Question: I have a button with position: absolute that is displayed perfectly centered between two sections in latest Chrome and Firefox. However, in Internet Explorer 11 the button is moved to the left of the page and only displays half, which destroys the layout.
You can find a <URL>.

'''
.button {
z-index: 150;
position: absolute;
margin: 110px 0 0 -125px;
height: 54px;
width: 250px;
letter-spacing: 3px;
text-transform: uppercase;
}
'''
In order to simply hide the button in Internet Explorer, I used the following conditional comment:
'''
<!--[if IE]>
<style>#slogan .button {display: none;}</style>
<![endif]-->
'''
Unfortunately, this only works in older versions of IE. <URL>
Is there a work around?
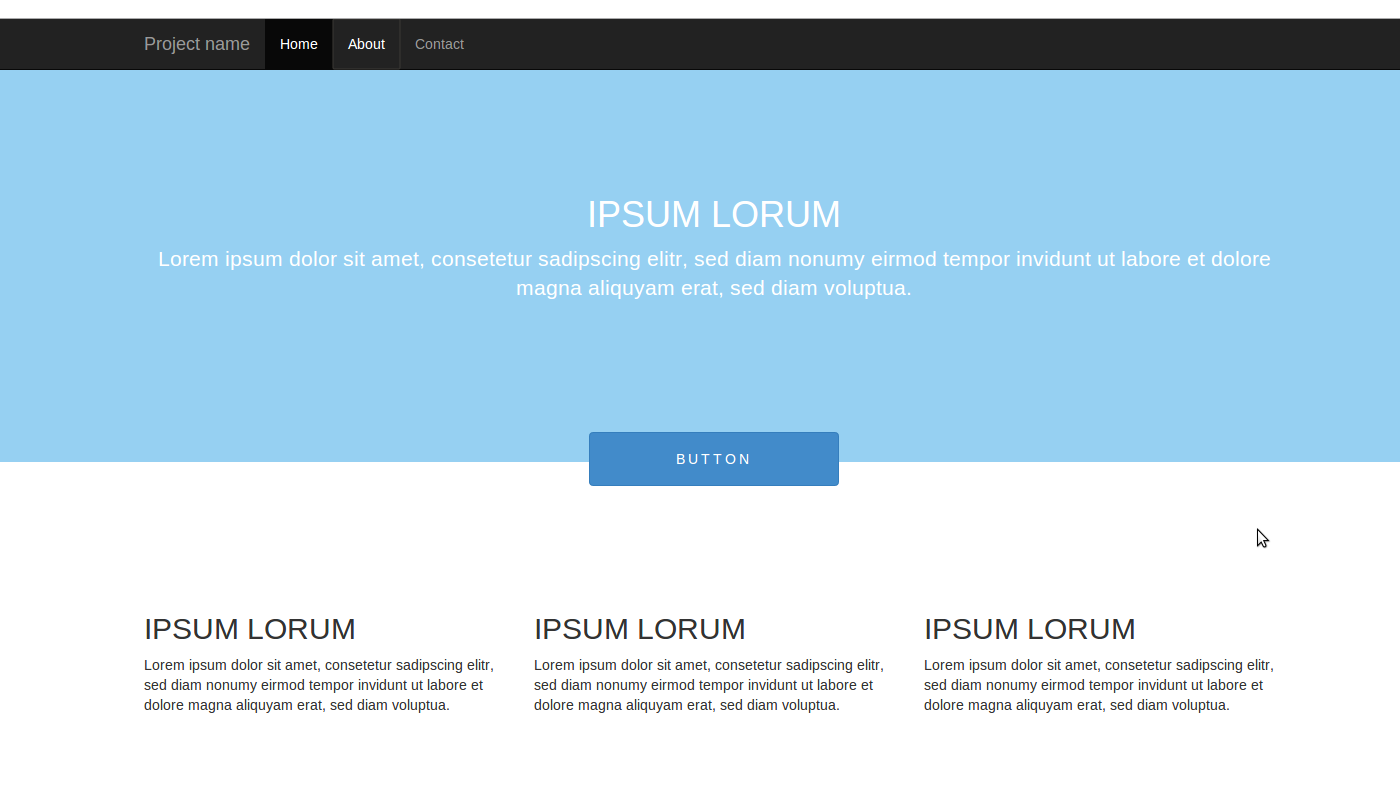
Answer: It's really best to fix the styles so they work in all browsers. As Tim Medora and others have pointed out IE10+ are much more standards compliant these days.
'''
<!-- Section 1 -->
<div id="section1" class="container-fluid text-center">
<div class="container">
... moved the form from here ...
</div>
<!--
- Move this form from the ".container" to "#section1".
- Add the .learn-more-container class to the form.
-->
<form class="learn-more-container" action="">
<button type="submit" class="btn btn-primary hidden-xs learn-more-btn">BUTTON</button>
</form>
</div><!-- /. Section 1 -->
'''
Then update your '#section1' css to this:
'''
#section1 .learn-more-container {
z-index: 150;
position: absolute;
bottom: 0;
width: 100%;
margin-bottom: -25px;
}
#section1 .learn-more-btn {
height: 54px;
width: 250px;
letter-spacing: 3px;
text-transform: uppercase;
}
'''
That will fix your button to work in all browsers - in fact these changes work on IE8+.
Here's an updated jsbin showing the changes: <URL>